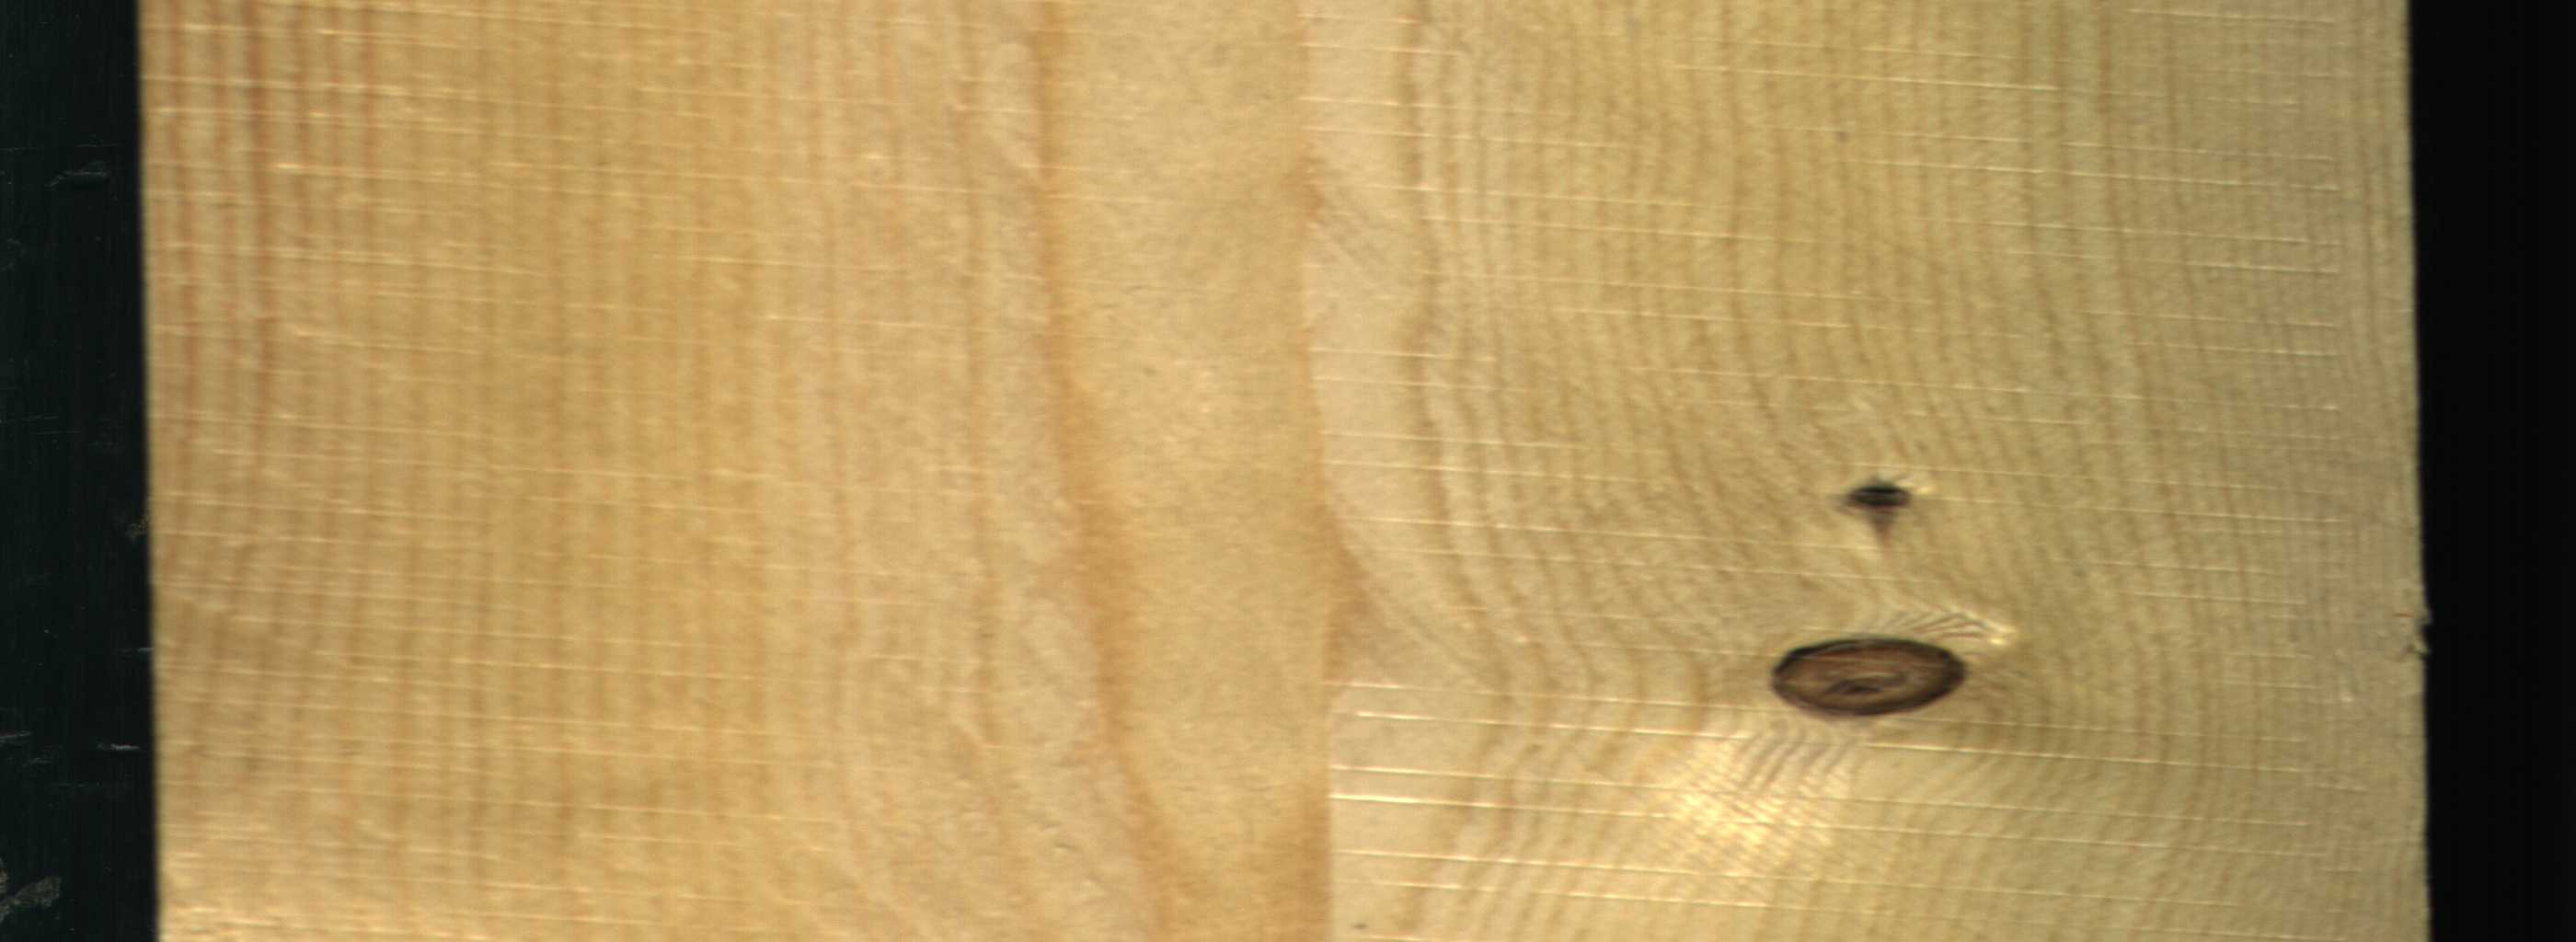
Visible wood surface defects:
Dead_Knot
Dead_Knot